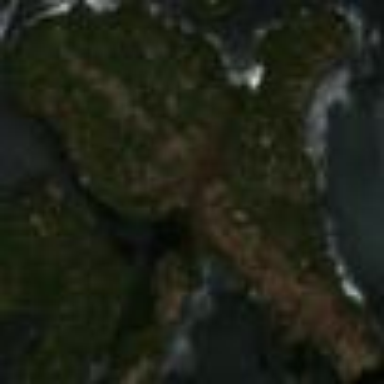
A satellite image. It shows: Island.